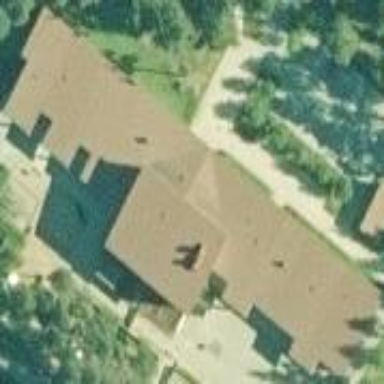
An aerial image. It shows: School building.